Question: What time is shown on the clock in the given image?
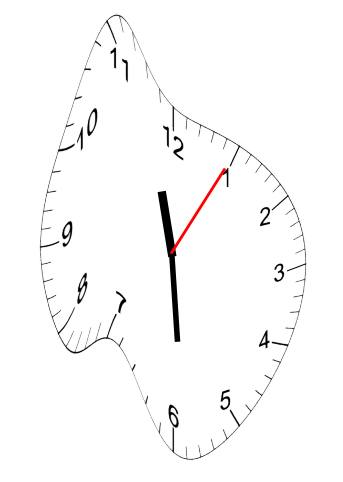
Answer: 11:29:05